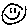
Label: smiley face